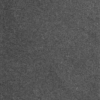
Label: dusty